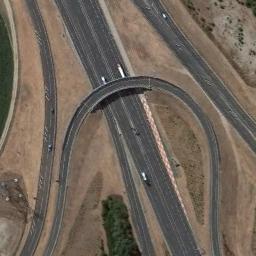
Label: overpass